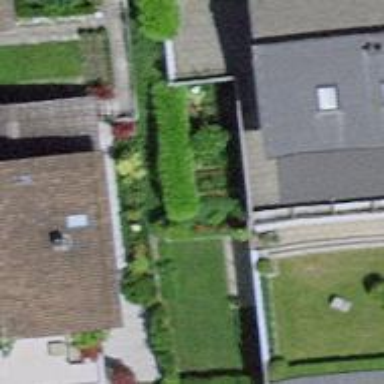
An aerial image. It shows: Hedge acting as barrier.